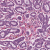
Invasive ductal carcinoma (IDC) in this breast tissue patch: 1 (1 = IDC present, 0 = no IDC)